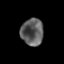
Tissue: skin
Cell type: Epithelial cells
Senescence score: 0.2842
Nuclear area (px): 594
Mean DAPI intensity: 92.934